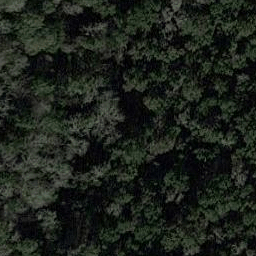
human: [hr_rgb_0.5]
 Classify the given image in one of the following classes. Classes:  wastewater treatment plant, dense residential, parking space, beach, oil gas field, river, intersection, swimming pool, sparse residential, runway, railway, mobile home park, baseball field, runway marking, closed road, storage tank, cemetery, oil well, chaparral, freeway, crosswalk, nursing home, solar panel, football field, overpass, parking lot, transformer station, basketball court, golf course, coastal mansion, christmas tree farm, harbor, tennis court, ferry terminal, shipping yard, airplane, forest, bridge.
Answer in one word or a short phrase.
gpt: forest